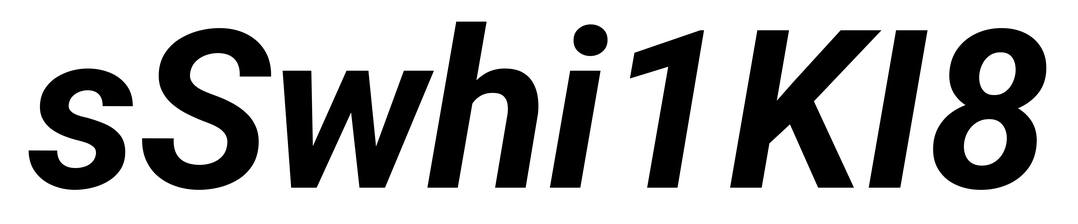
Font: Roboto-Italic_Bold_Italic